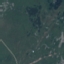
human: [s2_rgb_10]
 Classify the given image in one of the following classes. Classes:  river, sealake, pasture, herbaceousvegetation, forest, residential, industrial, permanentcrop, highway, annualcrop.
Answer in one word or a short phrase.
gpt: Pasture